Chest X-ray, AP view. Patient: 27 years old, sex M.
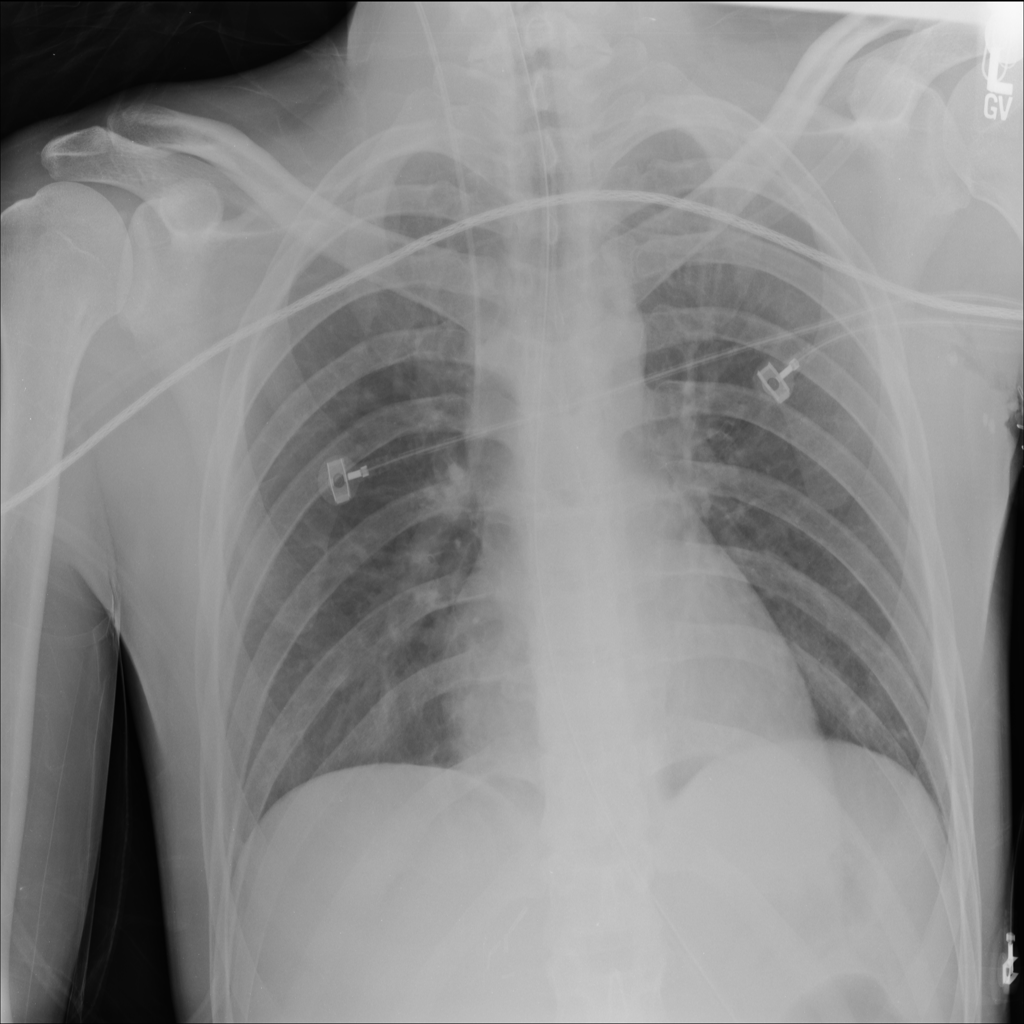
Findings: No Finding